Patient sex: F
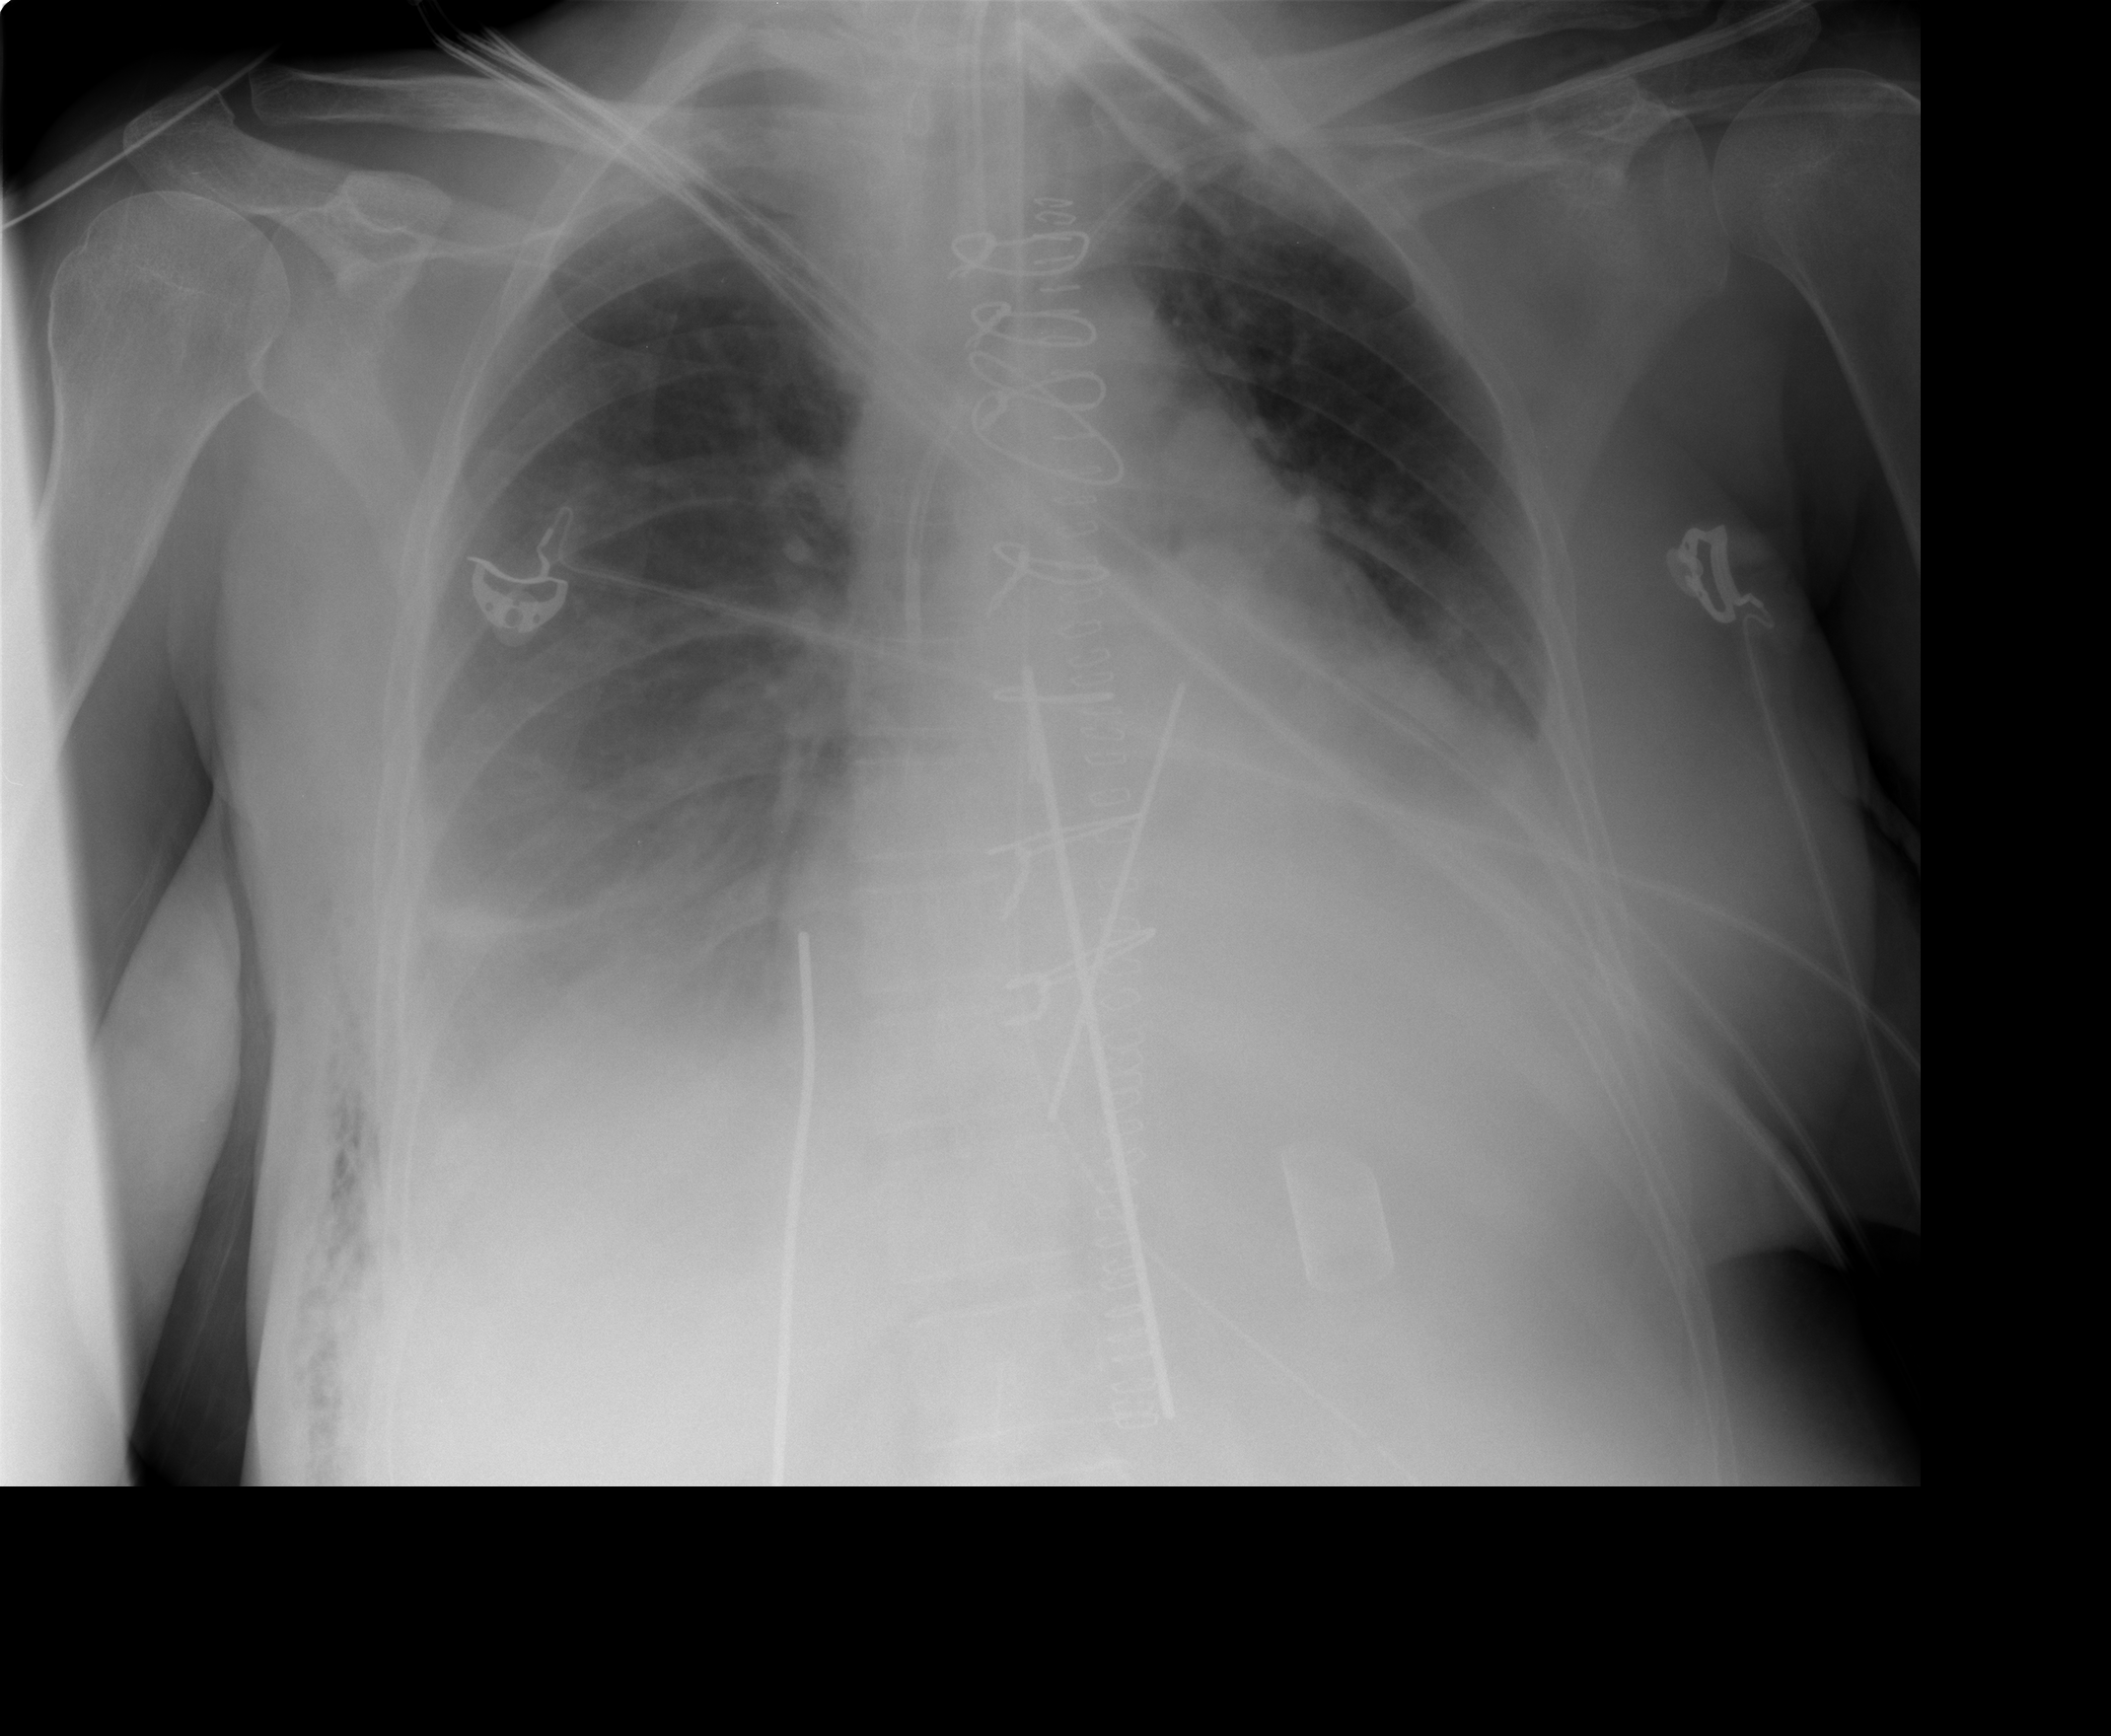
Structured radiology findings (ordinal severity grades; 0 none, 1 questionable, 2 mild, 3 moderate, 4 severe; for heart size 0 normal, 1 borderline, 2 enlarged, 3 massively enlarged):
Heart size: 0
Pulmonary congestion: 0
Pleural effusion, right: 2
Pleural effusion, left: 2
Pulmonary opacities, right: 0
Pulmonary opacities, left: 1
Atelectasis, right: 2
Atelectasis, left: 1